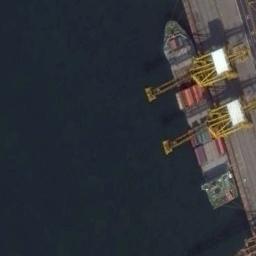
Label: ship